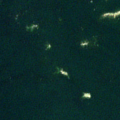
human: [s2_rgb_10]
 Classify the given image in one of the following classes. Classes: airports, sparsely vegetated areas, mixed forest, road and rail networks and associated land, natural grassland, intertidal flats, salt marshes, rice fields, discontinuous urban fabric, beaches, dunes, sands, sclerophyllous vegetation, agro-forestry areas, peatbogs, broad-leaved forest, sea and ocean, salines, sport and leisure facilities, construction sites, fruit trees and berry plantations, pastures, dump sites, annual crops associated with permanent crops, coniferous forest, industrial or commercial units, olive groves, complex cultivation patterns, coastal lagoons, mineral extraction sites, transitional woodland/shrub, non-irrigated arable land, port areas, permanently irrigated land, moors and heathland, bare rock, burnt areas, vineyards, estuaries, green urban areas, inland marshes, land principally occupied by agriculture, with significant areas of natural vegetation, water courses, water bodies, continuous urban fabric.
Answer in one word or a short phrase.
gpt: sea and ocean